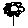
Label: flower